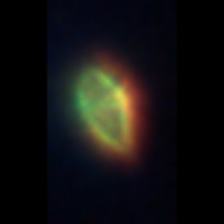
Taxon: Gyrodinium
Group: Dinoflagellates